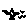
Label: bird